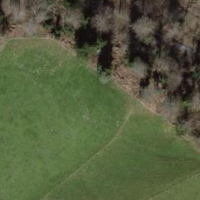
EUNIS habitat code: 24
Species observed at this site:
Filipendula ulmaria